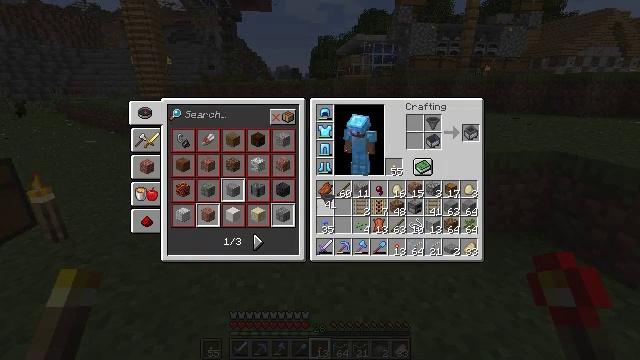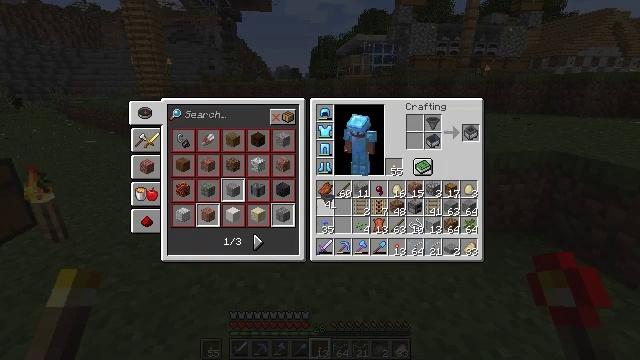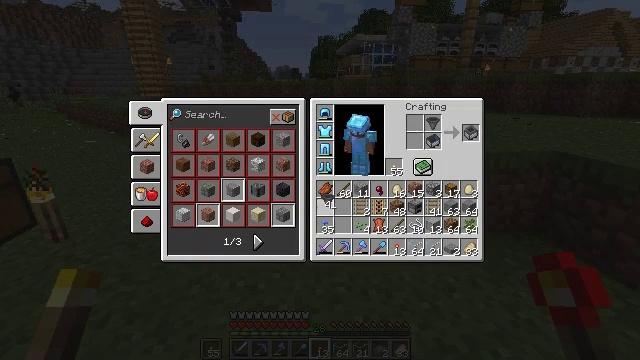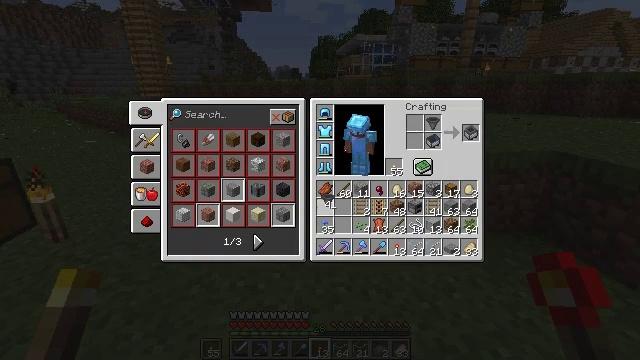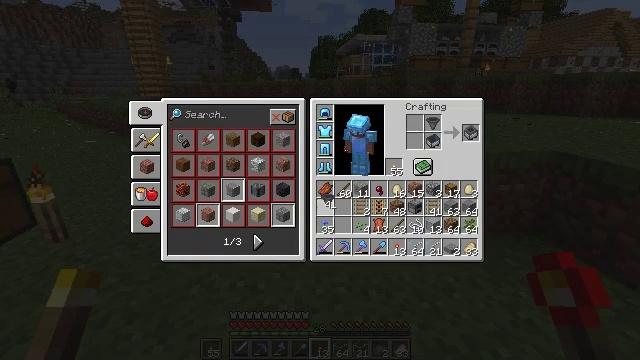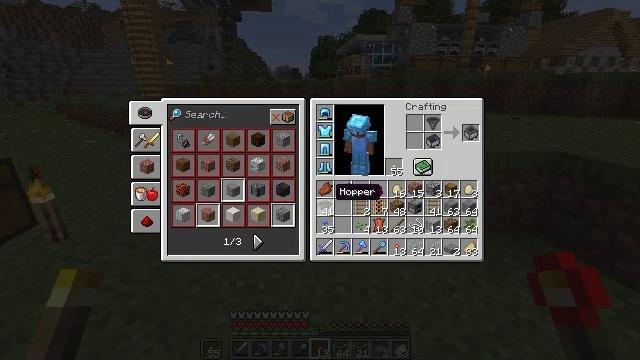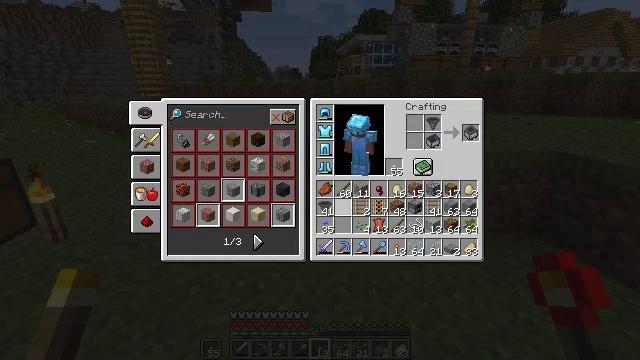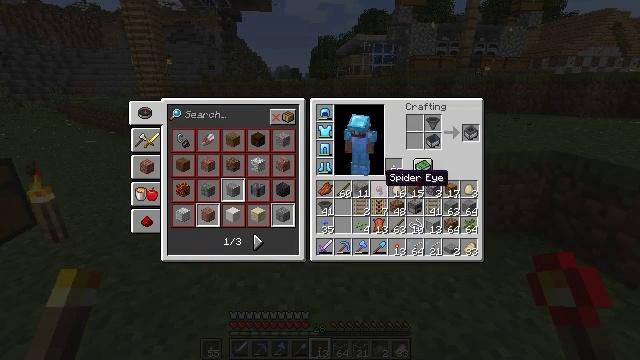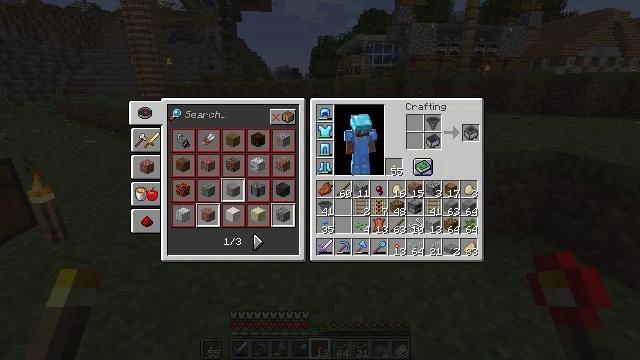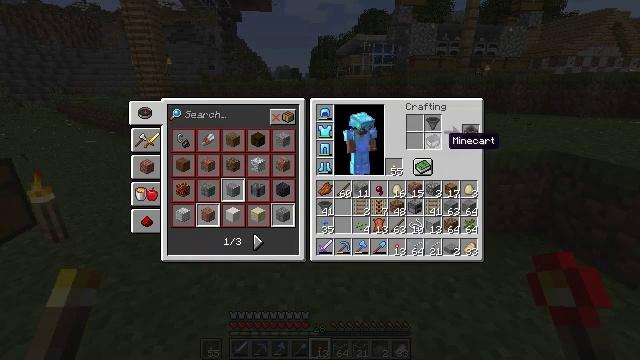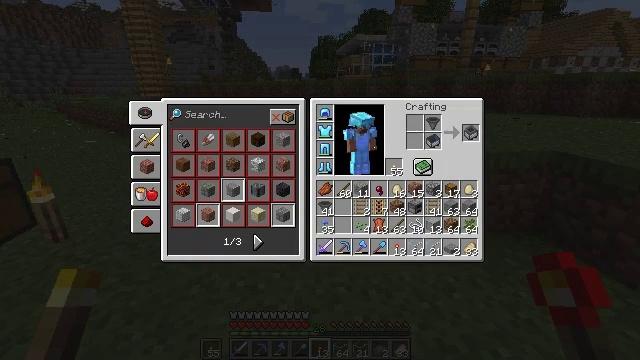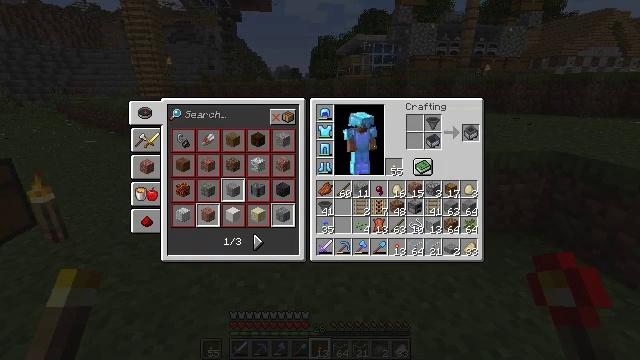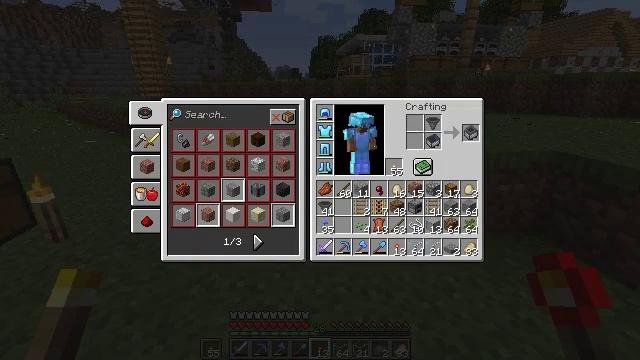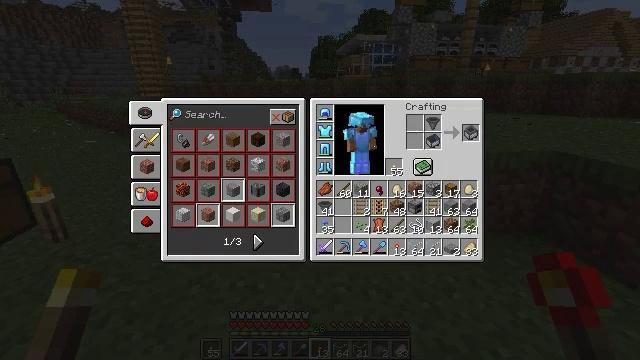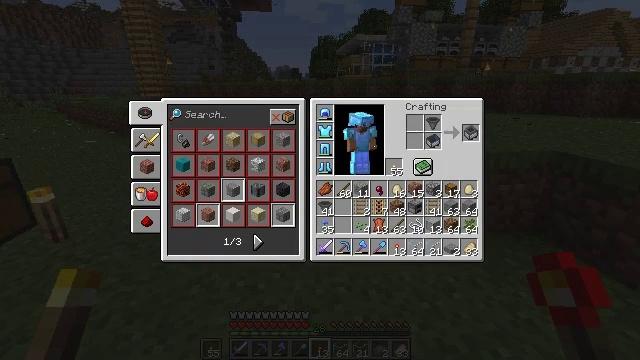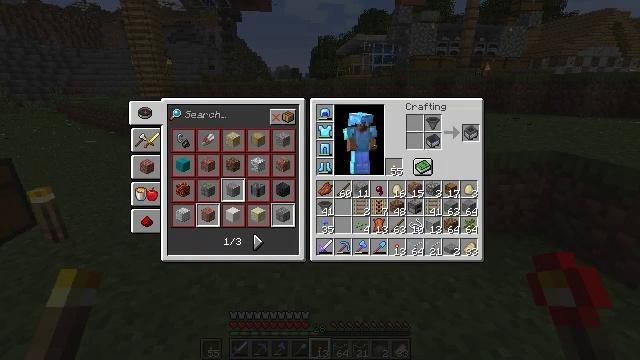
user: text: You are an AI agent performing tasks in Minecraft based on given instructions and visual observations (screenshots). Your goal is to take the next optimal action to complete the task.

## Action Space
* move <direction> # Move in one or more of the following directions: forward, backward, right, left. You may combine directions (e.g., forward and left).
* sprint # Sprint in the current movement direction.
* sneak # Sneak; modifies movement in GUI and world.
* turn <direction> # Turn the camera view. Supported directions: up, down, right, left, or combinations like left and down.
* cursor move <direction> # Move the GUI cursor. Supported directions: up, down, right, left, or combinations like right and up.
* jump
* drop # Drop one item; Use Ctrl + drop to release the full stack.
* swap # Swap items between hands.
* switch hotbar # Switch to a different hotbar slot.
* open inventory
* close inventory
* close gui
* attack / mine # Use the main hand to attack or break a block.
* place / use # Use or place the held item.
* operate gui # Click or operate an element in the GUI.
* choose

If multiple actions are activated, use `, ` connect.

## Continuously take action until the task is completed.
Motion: motion action
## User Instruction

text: Combine a minecart and a hopper to get a hopper minecart.
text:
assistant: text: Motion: no_op
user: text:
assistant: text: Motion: operate gui
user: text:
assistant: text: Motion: operate gui
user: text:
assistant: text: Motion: operate gui
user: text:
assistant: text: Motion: no_op
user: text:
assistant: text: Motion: cursor move right
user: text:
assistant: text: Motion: cursor move right and up
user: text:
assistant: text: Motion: cursor move right and up
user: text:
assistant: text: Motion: cursor move right and up
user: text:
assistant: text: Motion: sneak
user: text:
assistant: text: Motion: sneak
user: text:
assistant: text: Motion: sneak
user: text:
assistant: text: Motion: sneak
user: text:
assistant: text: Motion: sneak, cursor move right and up
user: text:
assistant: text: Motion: sneak
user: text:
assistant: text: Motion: sneak
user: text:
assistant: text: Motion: sneak
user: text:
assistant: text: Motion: sneak
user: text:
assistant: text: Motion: sneak
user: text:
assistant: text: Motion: sneak
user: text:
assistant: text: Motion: sneak
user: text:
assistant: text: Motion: sneak, operate gui
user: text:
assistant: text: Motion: sneak, operate gui
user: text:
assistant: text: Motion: sneak, operate gui
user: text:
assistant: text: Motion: sneak, operate gui
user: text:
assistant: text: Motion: sneak
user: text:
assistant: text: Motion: sneak